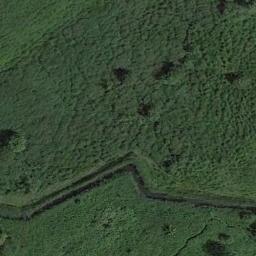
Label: meadow